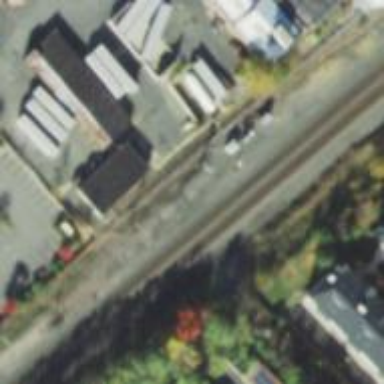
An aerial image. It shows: Outdoor signal box located at the railway.